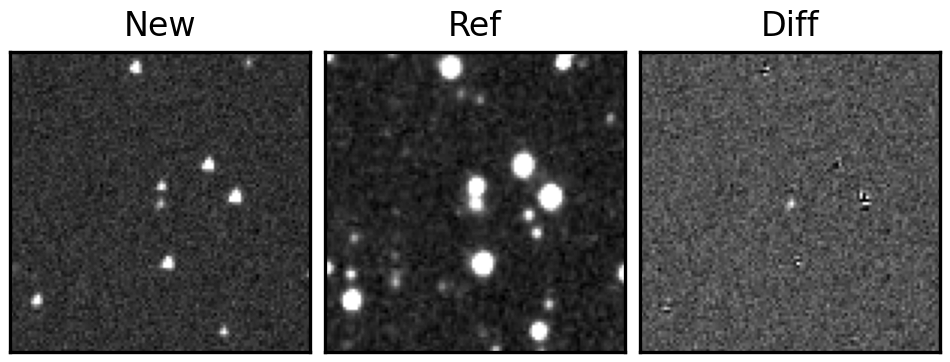
Label: real